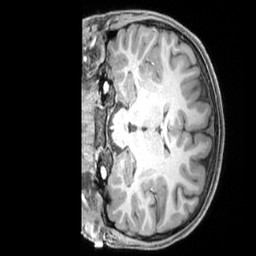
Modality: T1w
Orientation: coronal
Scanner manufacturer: siemens
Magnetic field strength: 3 T
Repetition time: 2.4 s
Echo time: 0.00224 s